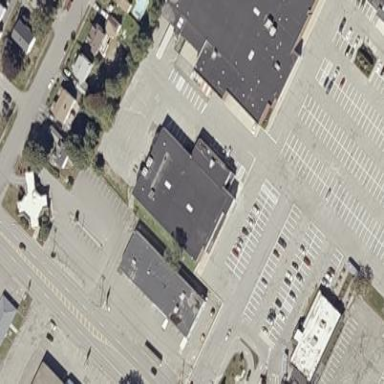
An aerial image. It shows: Commercial building housing supermarket.